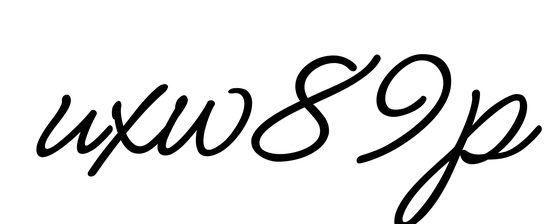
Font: MeowScript-Regular